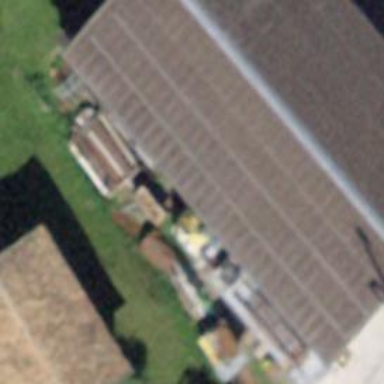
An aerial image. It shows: Simple and straightforward house.